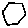
Label: hexagon